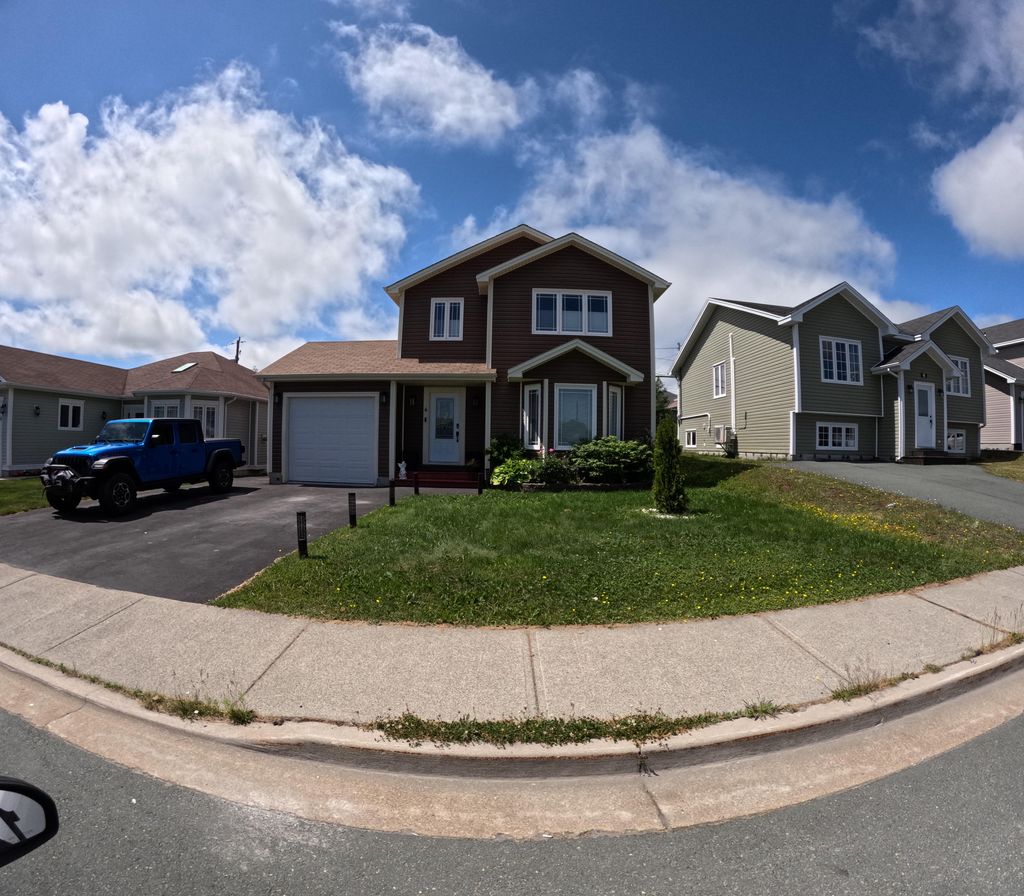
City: st_johns